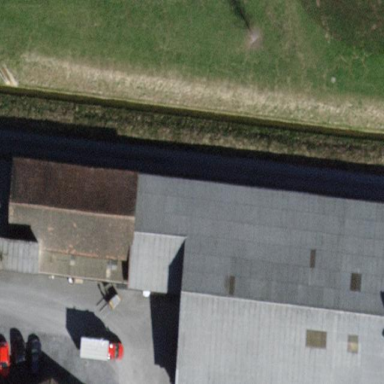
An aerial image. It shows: Industrial building.